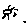
Label: sun